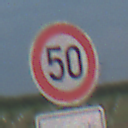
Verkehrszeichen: Geschwindigkeit50
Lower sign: HinweisDurchVerbaleAngabe6
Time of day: SunriseSunset
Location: Outdoor (Nature)
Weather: PartlyCloudy
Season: NotSpecified
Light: Natural